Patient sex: M
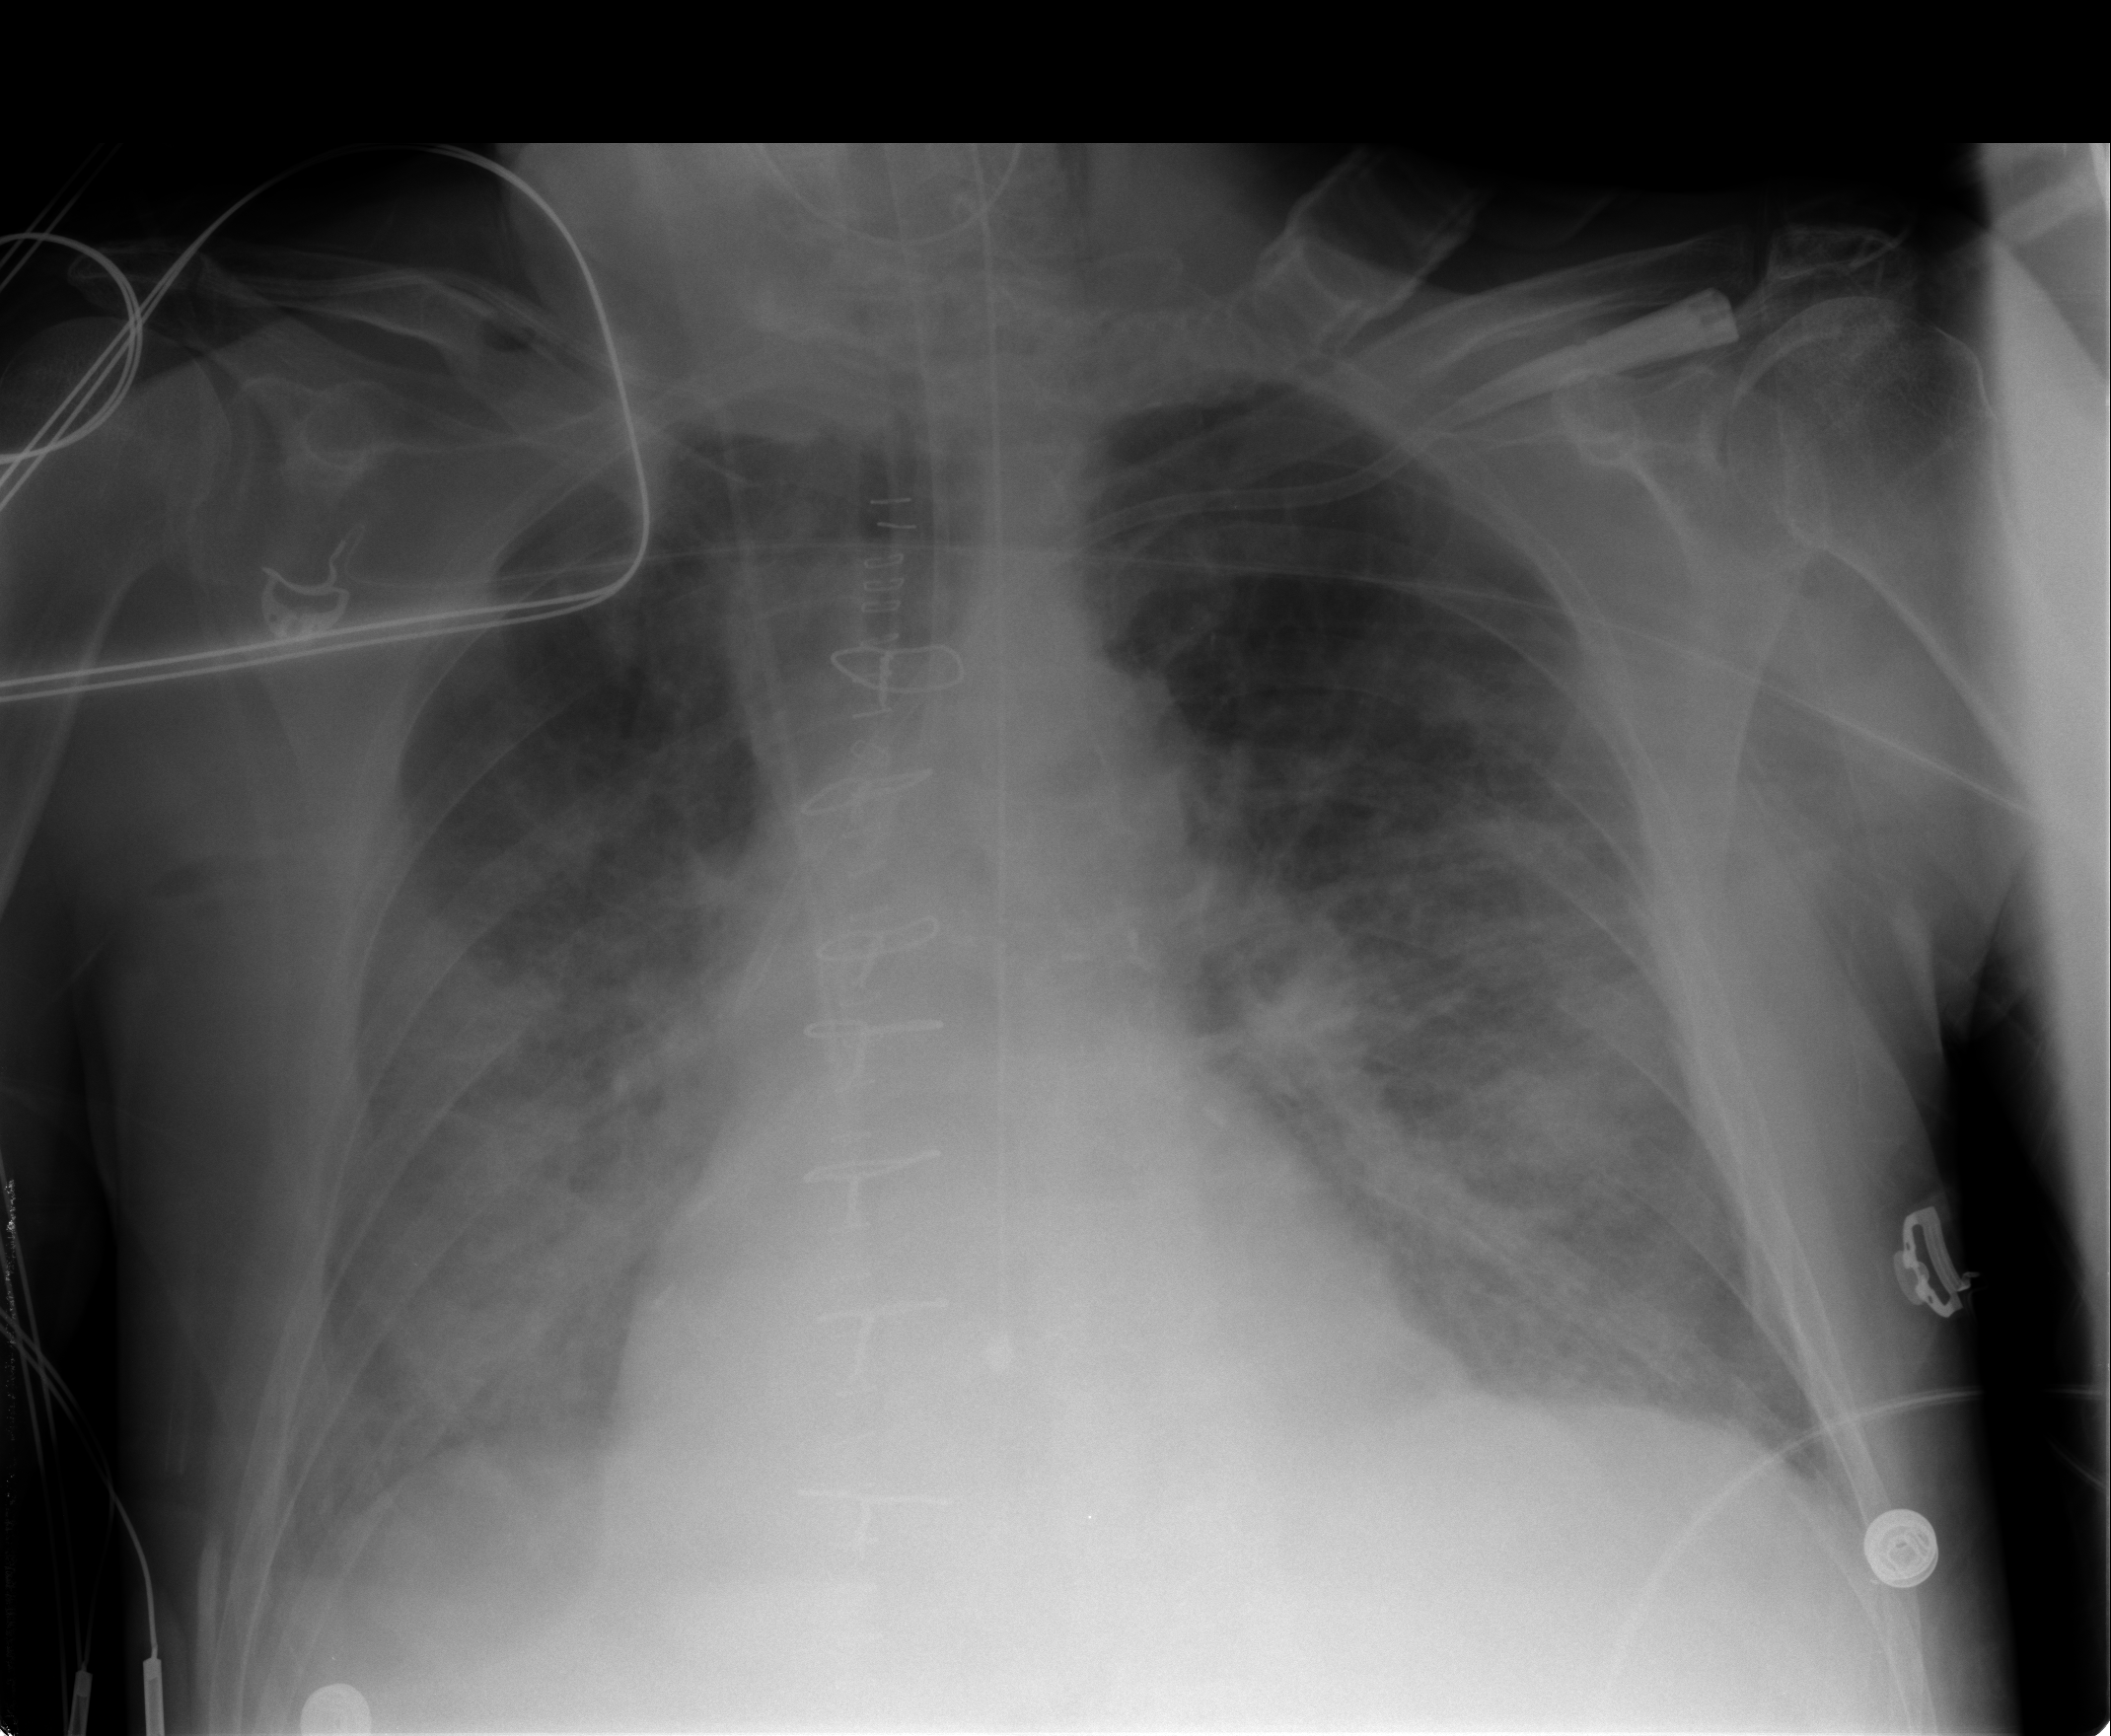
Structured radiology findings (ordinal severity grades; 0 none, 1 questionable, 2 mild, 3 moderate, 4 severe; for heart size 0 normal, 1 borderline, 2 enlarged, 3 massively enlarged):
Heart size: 0
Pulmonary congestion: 1
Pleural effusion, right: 2
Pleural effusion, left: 1
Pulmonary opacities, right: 3
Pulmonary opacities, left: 3
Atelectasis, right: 2
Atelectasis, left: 2